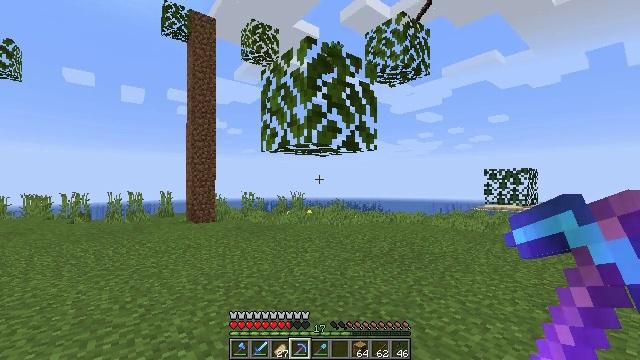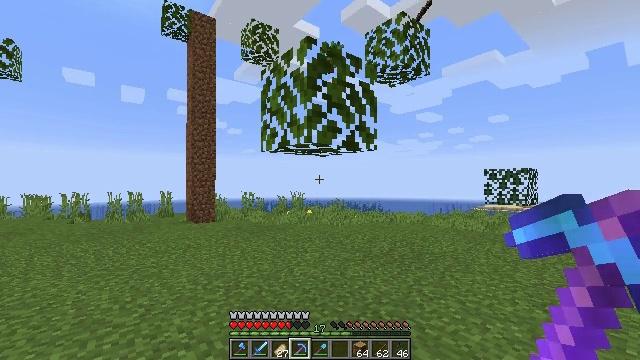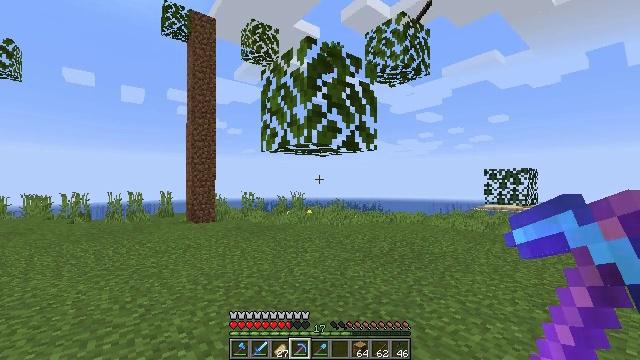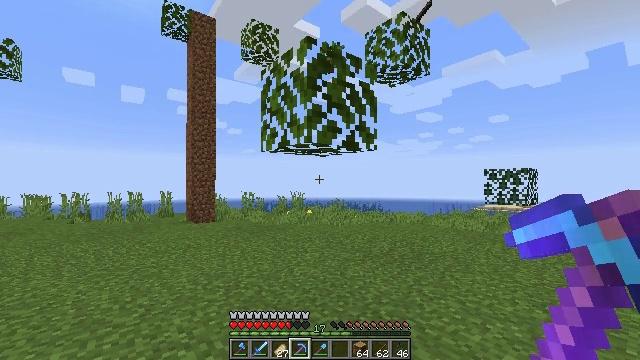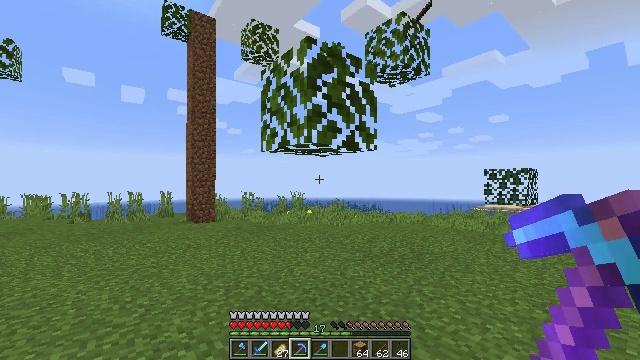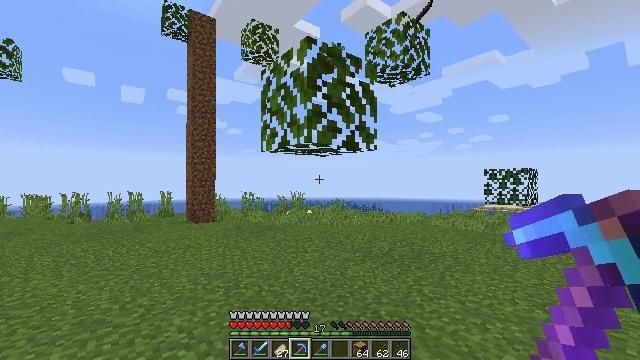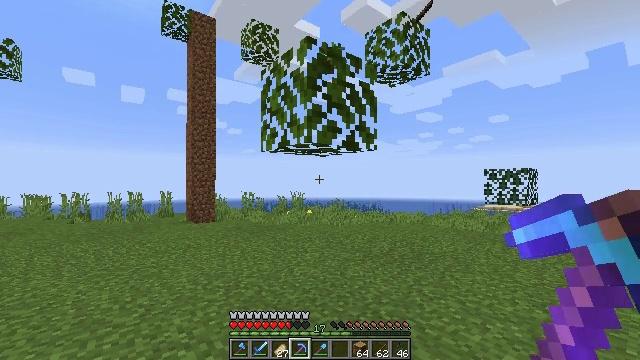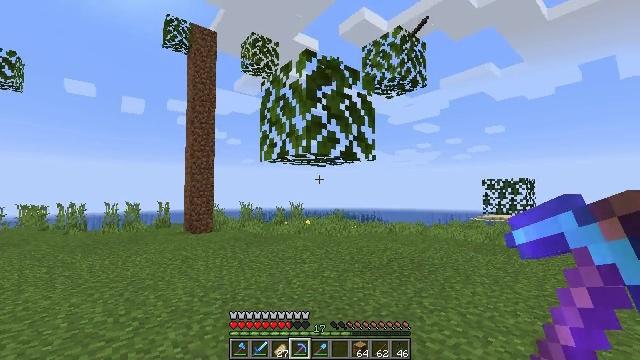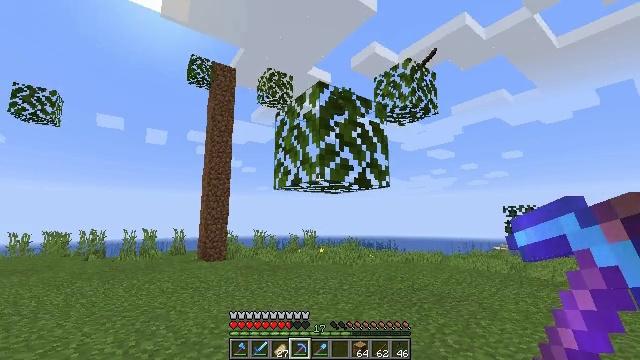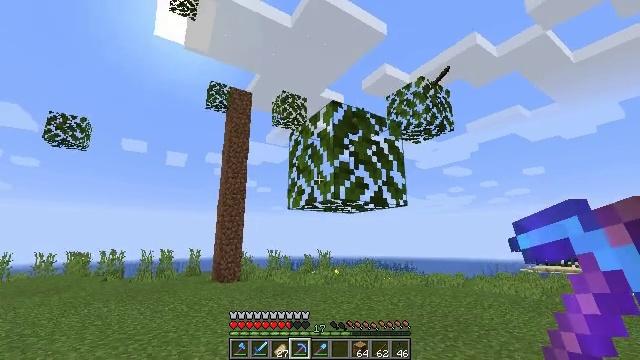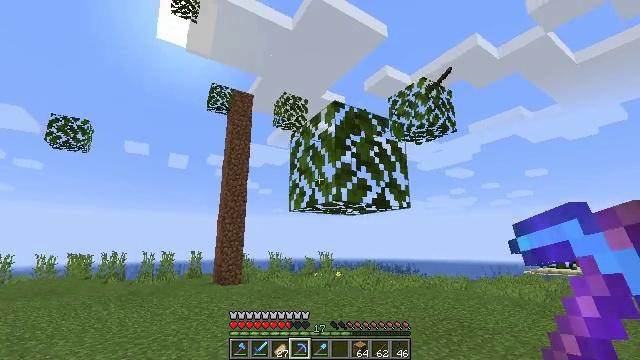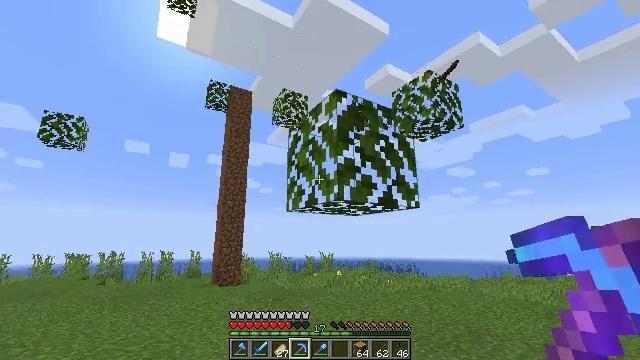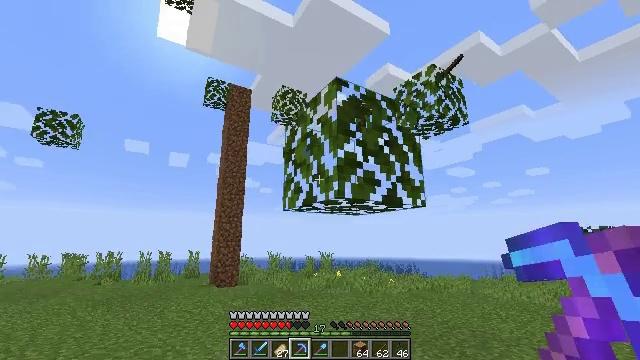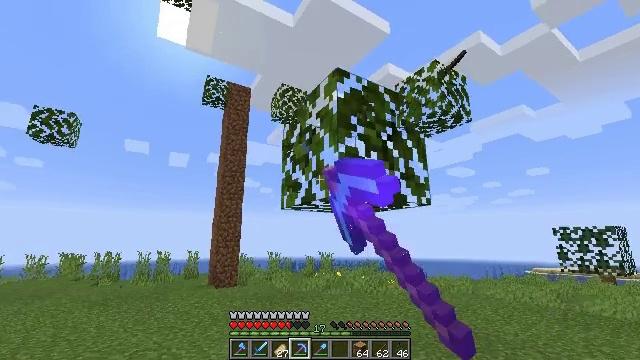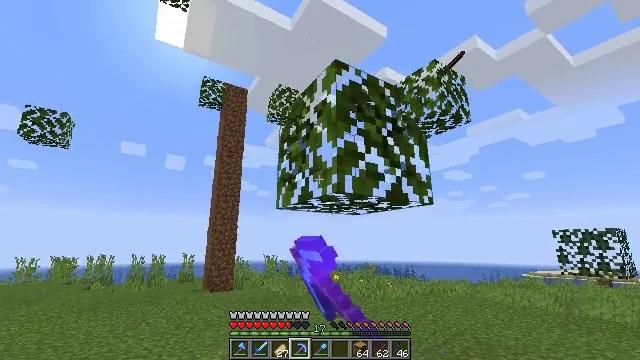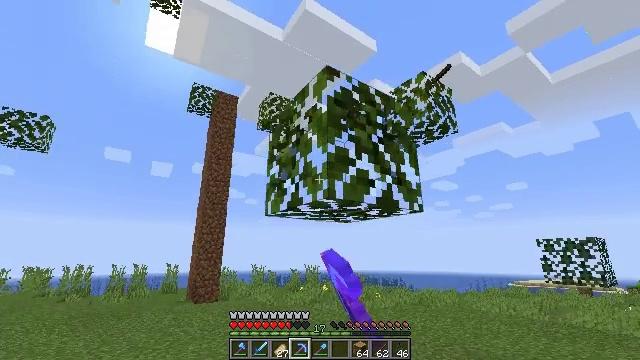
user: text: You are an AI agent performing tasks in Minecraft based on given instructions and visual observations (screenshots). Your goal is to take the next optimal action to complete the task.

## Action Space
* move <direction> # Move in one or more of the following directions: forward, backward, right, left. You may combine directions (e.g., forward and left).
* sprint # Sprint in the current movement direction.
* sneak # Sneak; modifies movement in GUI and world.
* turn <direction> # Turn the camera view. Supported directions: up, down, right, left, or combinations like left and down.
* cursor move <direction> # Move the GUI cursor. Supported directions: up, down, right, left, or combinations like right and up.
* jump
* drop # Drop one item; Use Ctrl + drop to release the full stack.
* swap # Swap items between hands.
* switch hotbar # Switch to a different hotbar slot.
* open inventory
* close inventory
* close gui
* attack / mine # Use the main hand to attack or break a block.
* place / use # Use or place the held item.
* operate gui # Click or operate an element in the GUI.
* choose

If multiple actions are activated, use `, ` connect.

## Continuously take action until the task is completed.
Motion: motion action
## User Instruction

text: Collect some oak leaves.
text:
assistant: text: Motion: no_op
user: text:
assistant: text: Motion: no_op
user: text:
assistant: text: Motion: no_op
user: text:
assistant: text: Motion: no_op
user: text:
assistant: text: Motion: no_op
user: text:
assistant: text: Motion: no_op
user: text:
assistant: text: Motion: turn up
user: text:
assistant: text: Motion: turn left and up
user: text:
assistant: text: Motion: move forward, turn left and up
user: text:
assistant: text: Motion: move forward
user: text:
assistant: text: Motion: move forward
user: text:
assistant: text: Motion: move forward, attack / mine
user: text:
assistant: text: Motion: attack / mine
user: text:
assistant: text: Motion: attack / mine
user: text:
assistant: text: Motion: turn right and up, attack / mine
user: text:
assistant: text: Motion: turn right and up, attack / mine
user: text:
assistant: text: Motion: attack / mine
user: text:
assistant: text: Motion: attack / mine
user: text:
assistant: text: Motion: attack / mine
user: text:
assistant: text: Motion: attack / mine
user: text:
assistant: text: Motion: attack / mine
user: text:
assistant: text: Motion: attack / mine
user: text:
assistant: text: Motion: attack / mine
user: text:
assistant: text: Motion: attack / mine
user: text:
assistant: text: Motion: move forward, attack / mine
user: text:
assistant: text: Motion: move forward, turn right, attack / mine
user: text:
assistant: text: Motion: move forward, turn right
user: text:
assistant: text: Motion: move forward, turn right and up
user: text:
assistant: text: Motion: move forward, turn right and up
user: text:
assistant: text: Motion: move forward, turn right and up